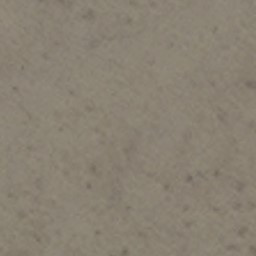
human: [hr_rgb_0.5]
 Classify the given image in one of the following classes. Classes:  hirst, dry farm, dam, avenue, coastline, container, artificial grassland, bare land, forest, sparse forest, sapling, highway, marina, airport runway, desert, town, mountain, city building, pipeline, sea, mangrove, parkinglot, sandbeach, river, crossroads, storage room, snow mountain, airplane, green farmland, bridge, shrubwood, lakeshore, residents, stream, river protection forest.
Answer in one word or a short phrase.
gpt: bare land